Question: I have searched for this, and I can't find any documentation about doing these banner / notification / alerts... but I would really like to implement it.
In case my description in words is not clear, here is a picture of what I would like to do:
<URL>:
I tried using this code:
'''
UILocalNotification *note = [[UILocalNotification alloc] init];
[note setAlertBody:[NSString stringWithFormat:@"%@ scanned", result]];
[note setAlertAction:@"New Scanned Image"];
[[UIApplication sharedApplication] presentLocalNotificationNow:note];
'''
And it worked fine, such that it displayed the notification in the notifications center, but there was no banner alert.
So what are the classes that I use for this?
Thanks!
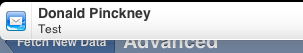
Answer: You can't define what type of alert to be used for your app's notifications. It can be set only by user through Notification Center settings.
Note! Alerts appear only when you app is closed or it is in background. If your app is active (it is in foreground), it will get only a notification (see <URL>.